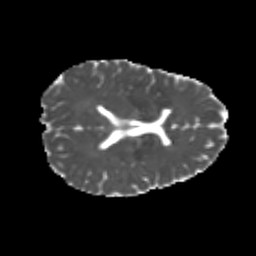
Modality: MD
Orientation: axial
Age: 22
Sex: male
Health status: healthy
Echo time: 0.074 s